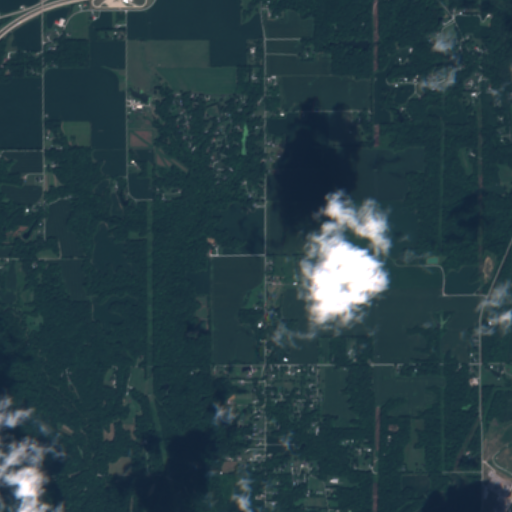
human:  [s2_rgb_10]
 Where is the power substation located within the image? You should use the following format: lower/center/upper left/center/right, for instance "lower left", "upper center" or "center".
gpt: The power substation is located in the lower right of the image.
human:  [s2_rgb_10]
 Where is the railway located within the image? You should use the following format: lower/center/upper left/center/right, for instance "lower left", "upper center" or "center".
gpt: The railway is located in the upper of the image.
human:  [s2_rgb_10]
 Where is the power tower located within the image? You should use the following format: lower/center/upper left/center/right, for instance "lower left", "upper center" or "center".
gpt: There is no power tower in the image.